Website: home-depot
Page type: customer-info-address
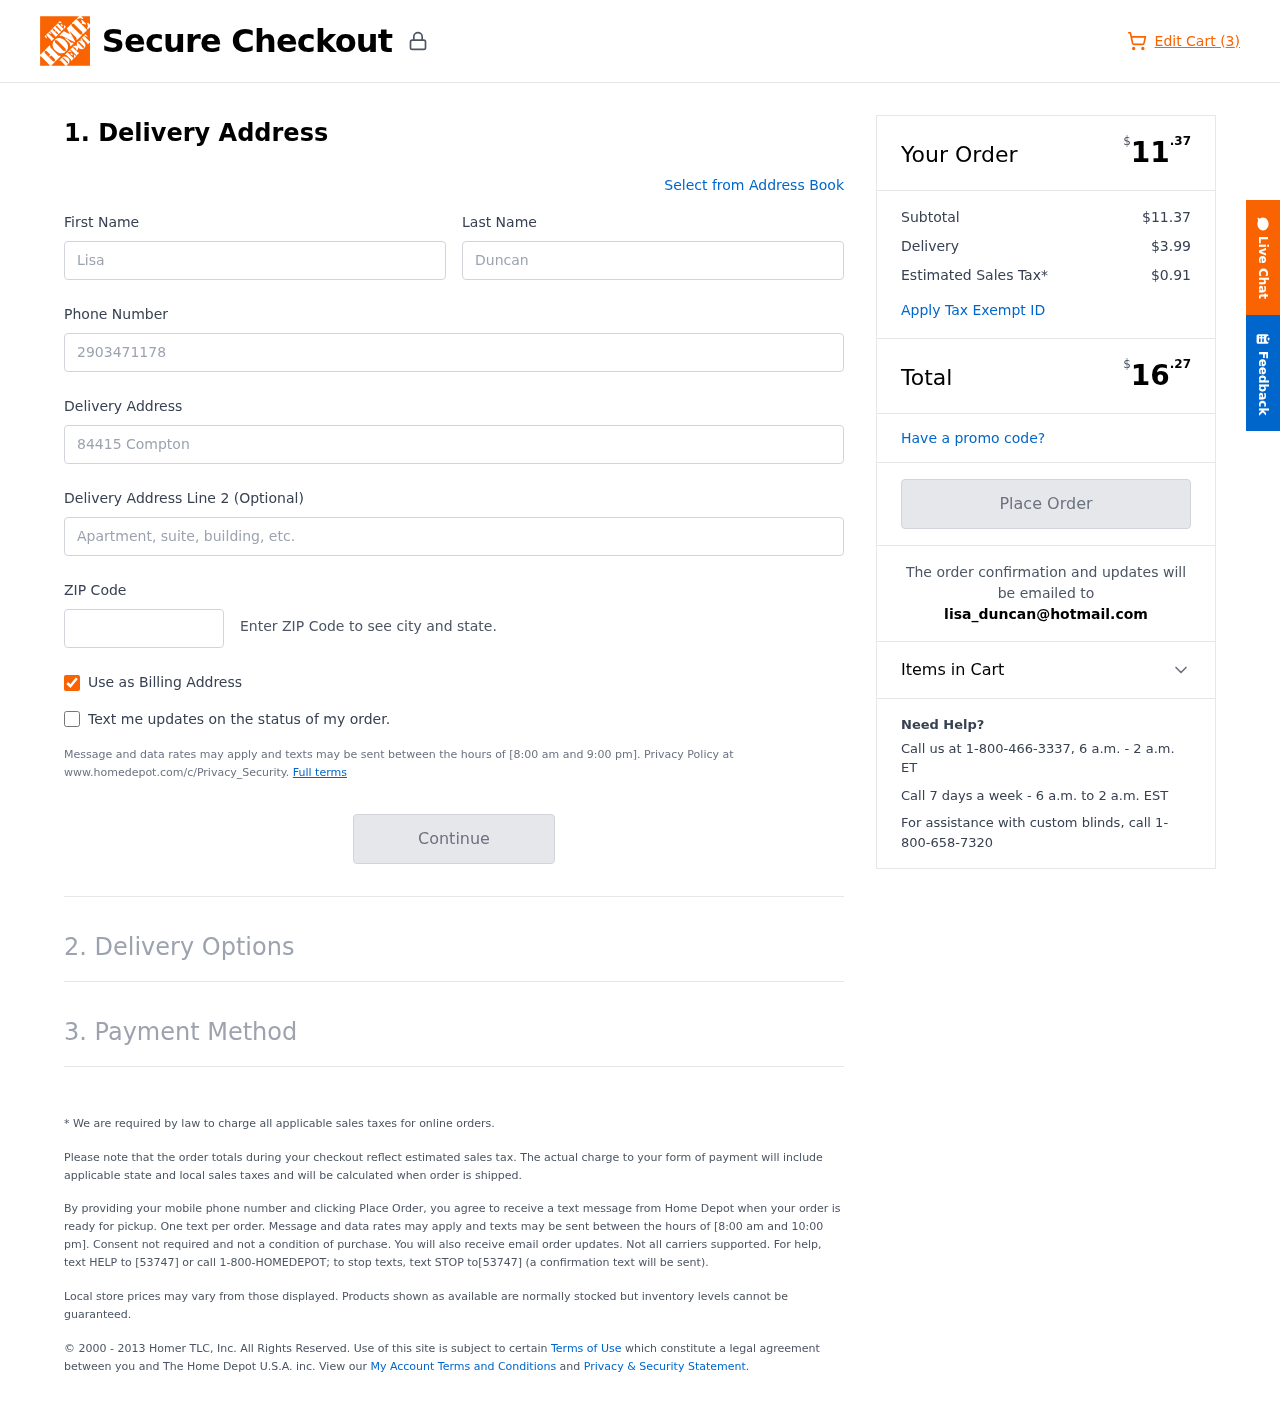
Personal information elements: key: PII_EMAIL
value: lisa_duncan@hotmail.com
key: PII_FIRSTNAME
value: Lisa
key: PII_LASTNAME
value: Duncan
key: PII_PHONE
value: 2903471178
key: PII_POSTCODE
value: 13991
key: PII_STREET
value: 84415 Compton Run Apt. 364
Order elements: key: ORDER_NUM_ITEMS
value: Edit Cart (3)
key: ORDER_SUBTOTAL_HEADER
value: $11.37
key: ORDER_SUBTOTAL
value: $11.37
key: ORDER_SHIPPING_COST
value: $3.99
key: ORDER_TAX
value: $0.91
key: ORDER_TOTAL2
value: $16.27